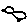
Label: bird